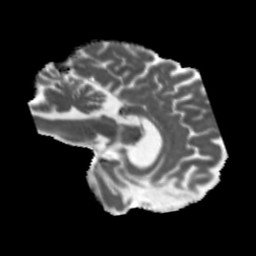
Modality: MD
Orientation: sagittal
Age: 45
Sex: male
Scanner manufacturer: siemens
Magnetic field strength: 3 T
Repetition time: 5.47 s
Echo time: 0.0854 s